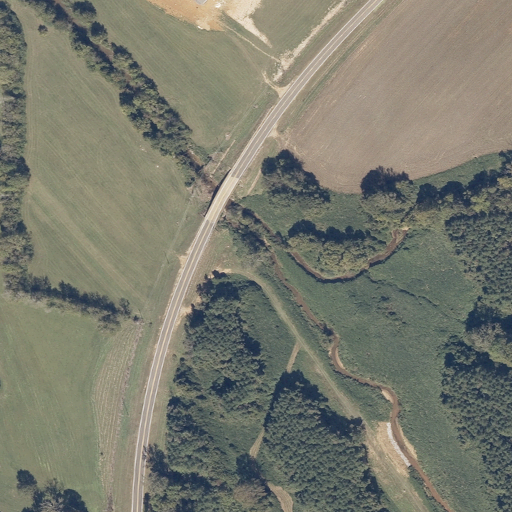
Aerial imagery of valley in Mississippi named Wilson Bottom containing pasture, cultivated crops, low intensity development, open development, evergreen forest, deciduous forest, and mixed forest